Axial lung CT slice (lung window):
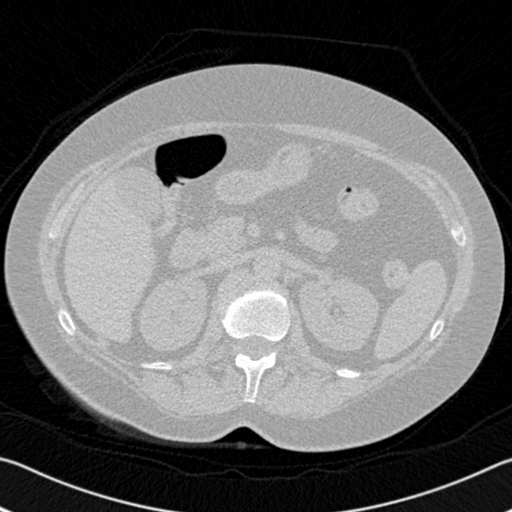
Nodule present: no